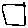
Label: square